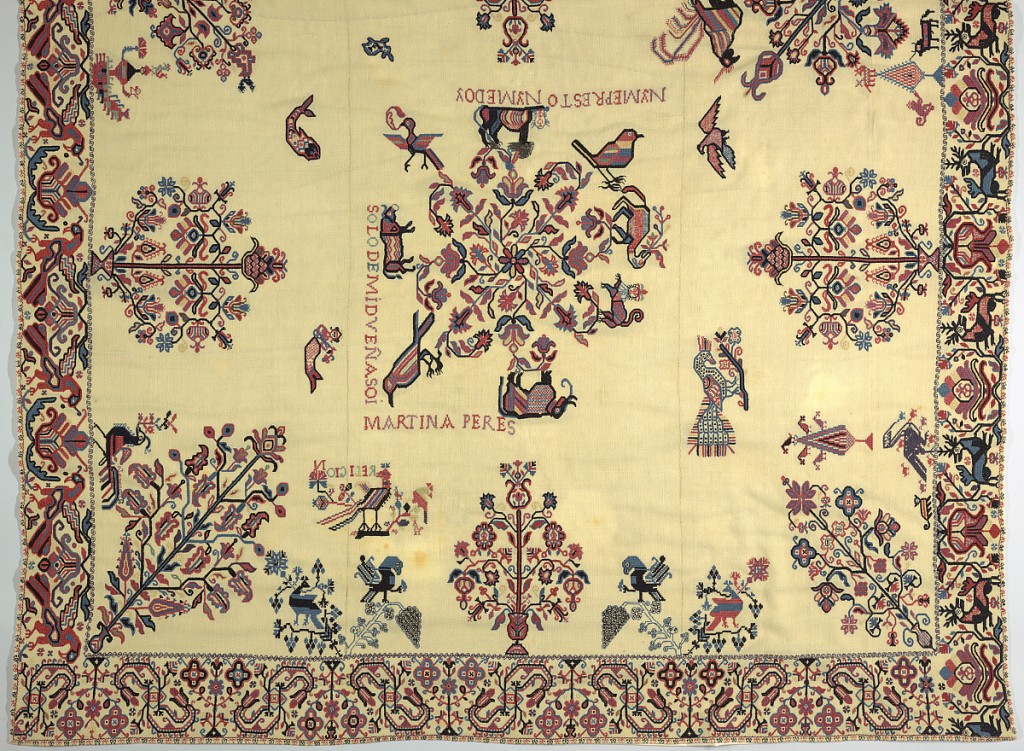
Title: Bedcover
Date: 19th century
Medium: wool, cotton Technique: wool plain weave (3 selvage to selvage widths sewn together); stitches – herringbone, double running
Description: Cream wool plain weave embroidered with wool in shades of blue, red and lavender with some yellow. Central motif of stylized flowers around which stands birds and fantastic animals, and inscribed on three sides "Ny me presto, Ny me doy, Solo de mi dueña soy." Martina Peres." Ornamental bouquets grow out of small urns in the four corners and on the four sides, among them scattered birds, fish and a mermaid. Crowded border of flowers, birds, and antelopes. Mazahua-style of embroidery from central Mexico.